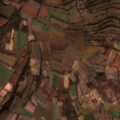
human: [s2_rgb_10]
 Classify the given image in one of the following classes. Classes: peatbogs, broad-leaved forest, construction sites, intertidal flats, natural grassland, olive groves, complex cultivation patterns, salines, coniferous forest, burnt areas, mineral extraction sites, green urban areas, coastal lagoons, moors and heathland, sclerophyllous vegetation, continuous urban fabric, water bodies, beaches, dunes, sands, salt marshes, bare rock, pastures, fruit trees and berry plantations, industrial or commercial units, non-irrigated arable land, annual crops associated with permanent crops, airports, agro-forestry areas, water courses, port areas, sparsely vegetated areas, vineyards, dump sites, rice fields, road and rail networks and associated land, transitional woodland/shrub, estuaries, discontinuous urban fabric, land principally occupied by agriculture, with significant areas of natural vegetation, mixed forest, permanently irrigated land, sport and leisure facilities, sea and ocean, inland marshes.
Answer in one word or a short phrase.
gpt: complex cultivation patterns, land principally occupied by agriculture, with significant areas of natural vegetation, broad-leaved forest